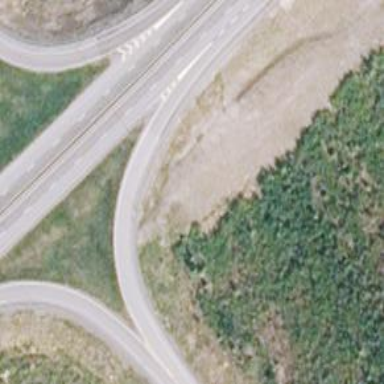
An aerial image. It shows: Trunk link highway with tertiary functional class.